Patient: sex M, age 57
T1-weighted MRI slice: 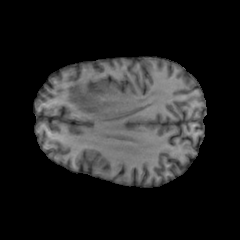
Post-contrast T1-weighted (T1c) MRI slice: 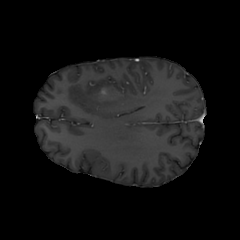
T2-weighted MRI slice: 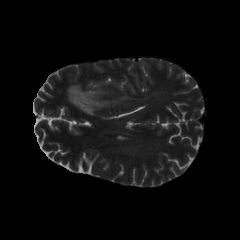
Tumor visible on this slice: yes
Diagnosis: Glioblastoma, IDH-wildtype
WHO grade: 4